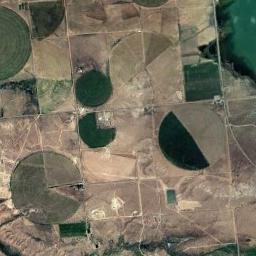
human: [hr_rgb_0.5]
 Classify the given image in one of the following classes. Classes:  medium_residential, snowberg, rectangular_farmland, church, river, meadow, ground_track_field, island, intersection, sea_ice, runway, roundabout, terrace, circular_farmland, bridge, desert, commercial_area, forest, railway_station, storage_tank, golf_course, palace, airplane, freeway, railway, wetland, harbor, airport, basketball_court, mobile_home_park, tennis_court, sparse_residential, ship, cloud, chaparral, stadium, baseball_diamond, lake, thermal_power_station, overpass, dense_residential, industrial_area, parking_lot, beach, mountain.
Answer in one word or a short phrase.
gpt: circular_farmland